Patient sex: M
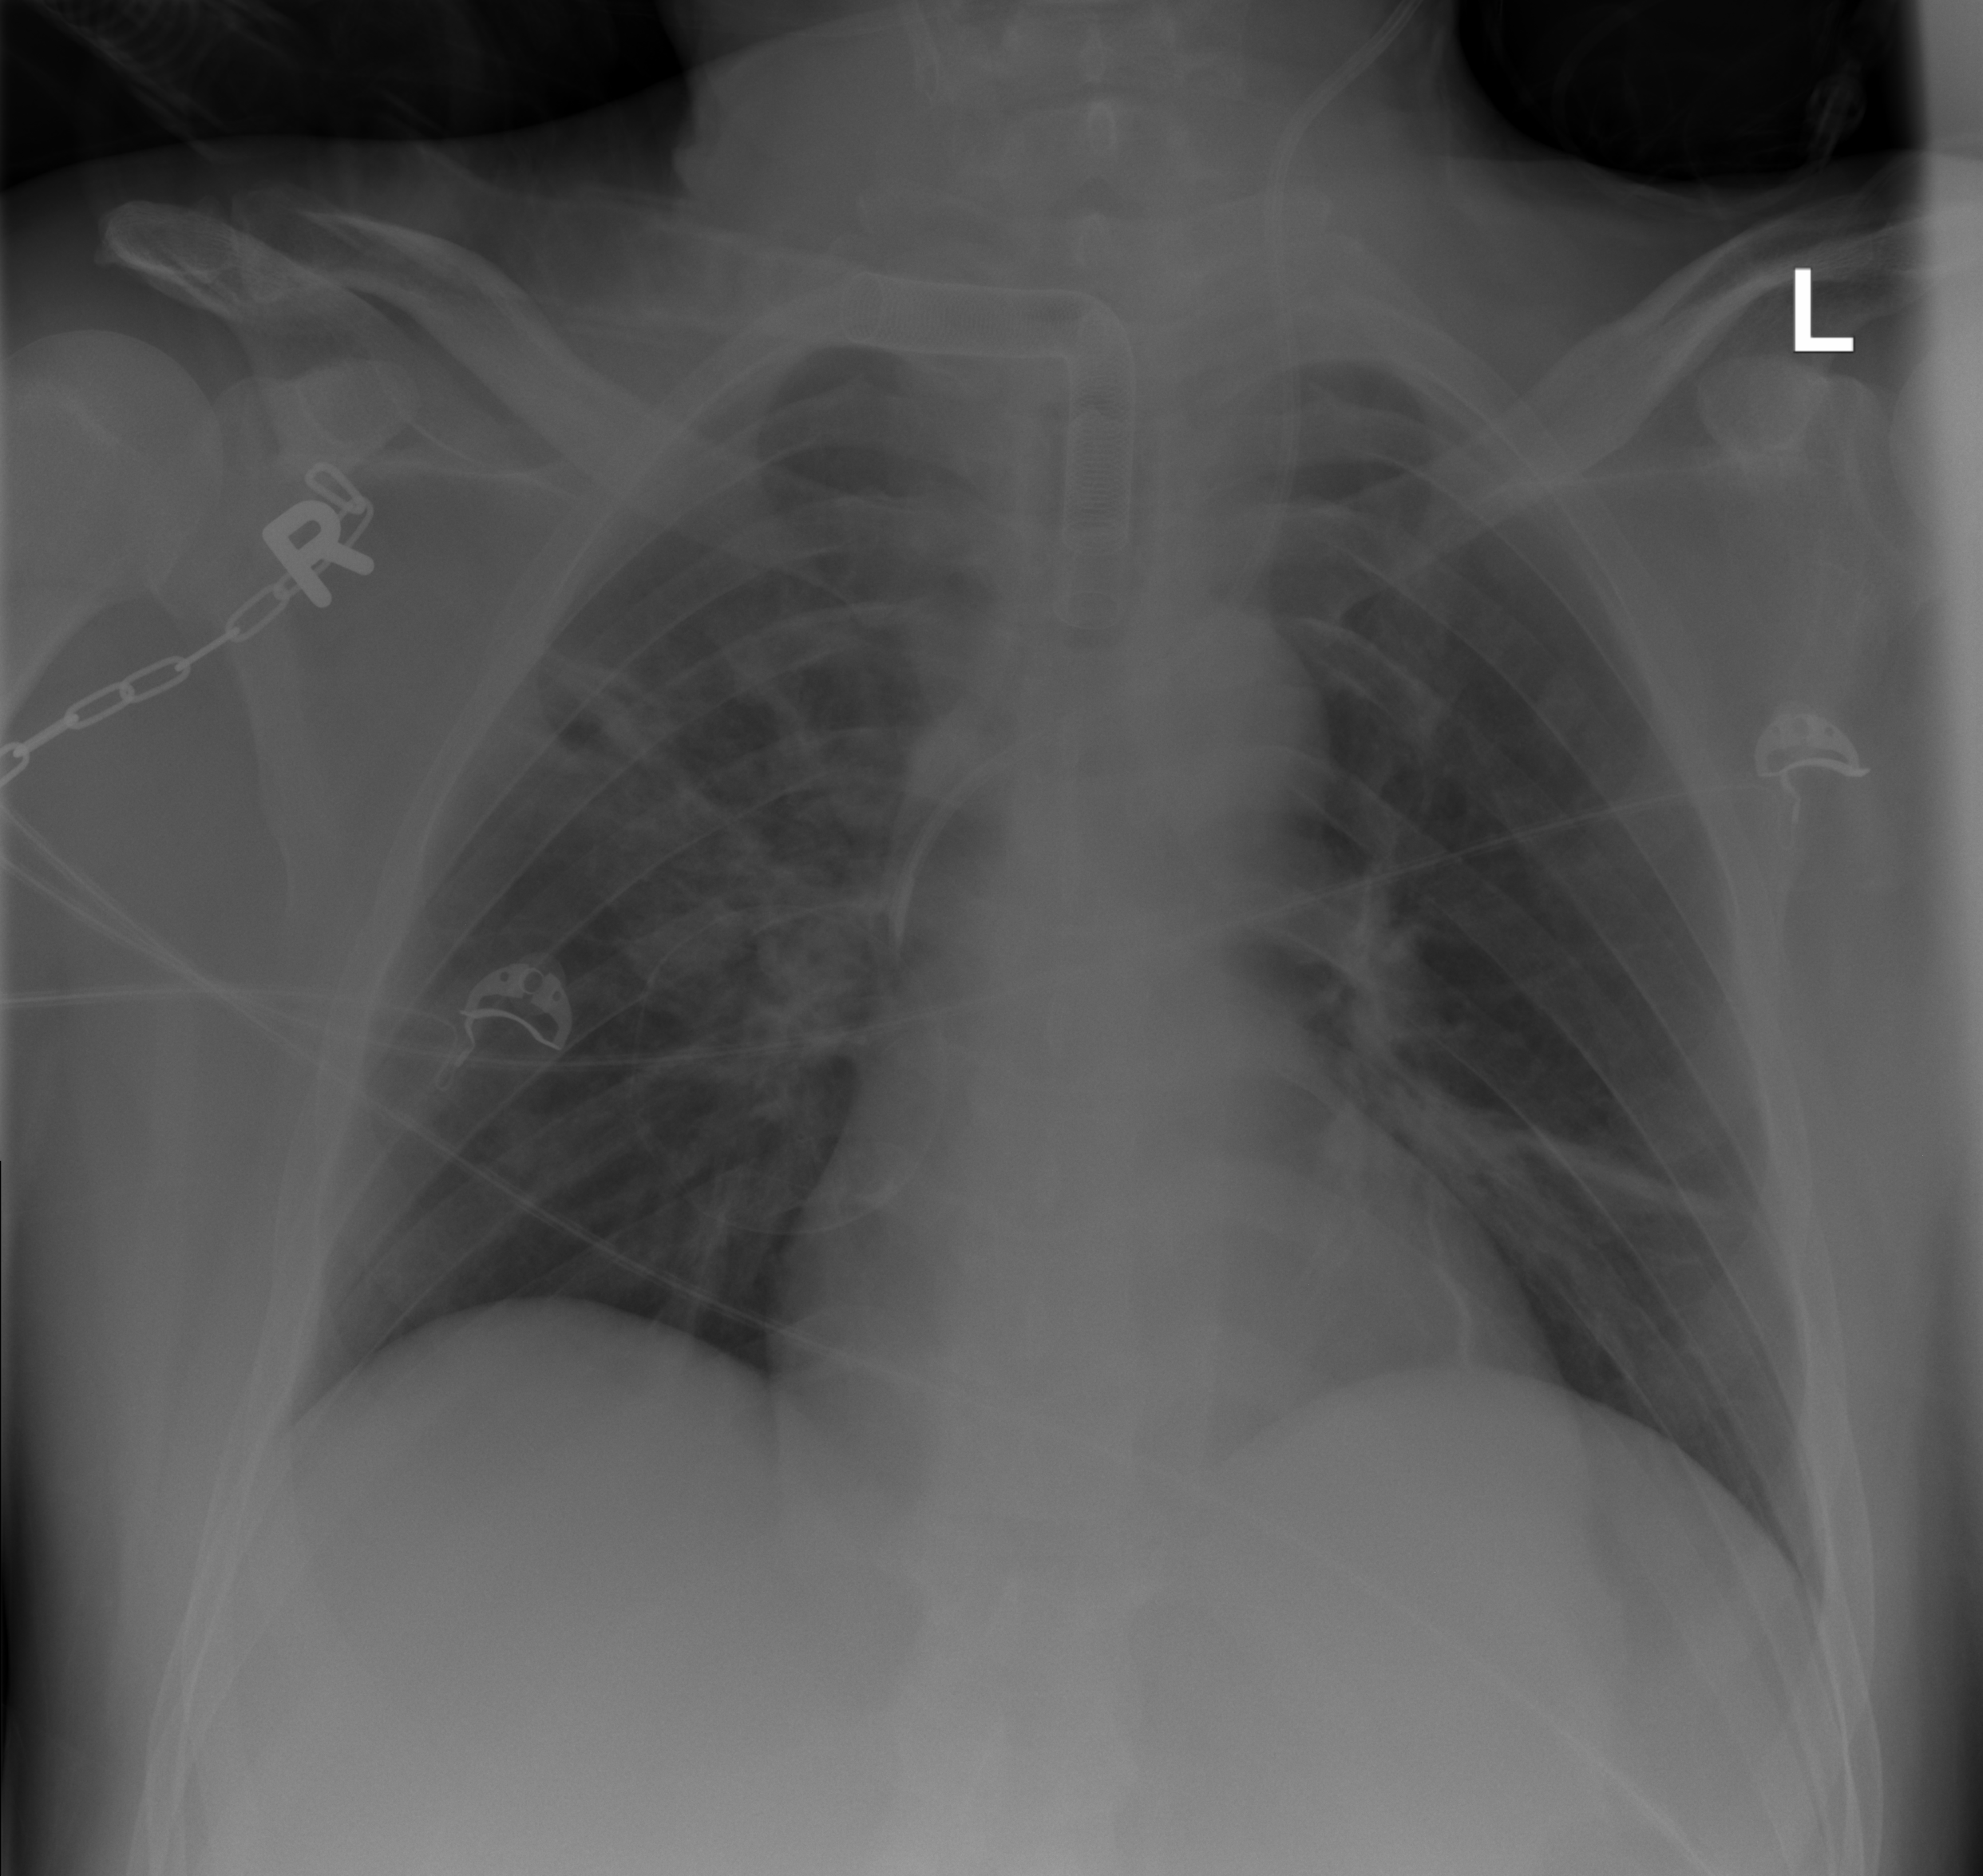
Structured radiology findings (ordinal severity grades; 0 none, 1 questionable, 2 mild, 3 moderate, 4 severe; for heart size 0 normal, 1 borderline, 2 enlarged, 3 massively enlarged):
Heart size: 0
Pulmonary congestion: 0
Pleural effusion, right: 0
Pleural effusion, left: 0
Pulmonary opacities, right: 3
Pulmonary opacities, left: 0
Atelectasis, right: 0
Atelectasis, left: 2